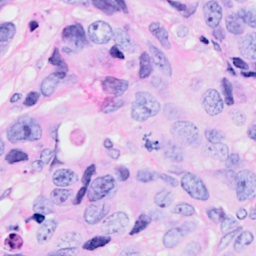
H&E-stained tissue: Breast